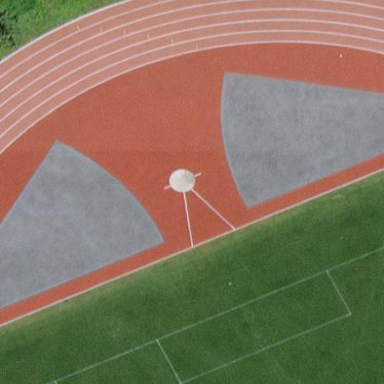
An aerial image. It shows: Athletics pitch used for leisure sports activities.